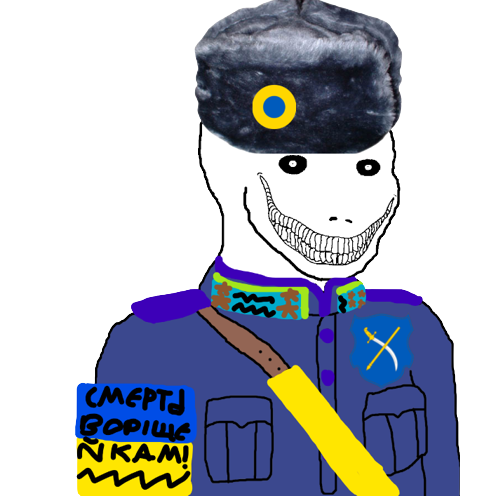
Label: 5_Oomer